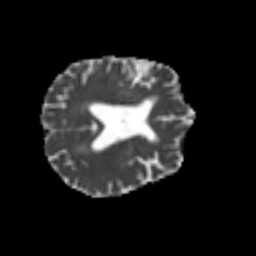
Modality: MD
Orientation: axial
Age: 76
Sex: female
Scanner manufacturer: siemens
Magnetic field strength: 3 T
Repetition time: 4.987 s
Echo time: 0.0792 s